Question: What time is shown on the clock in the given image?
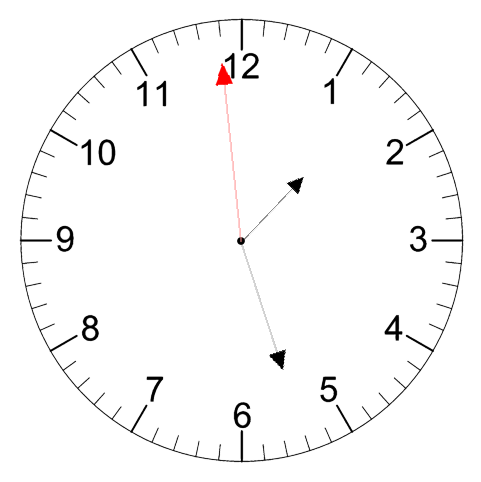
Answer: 01:26:59